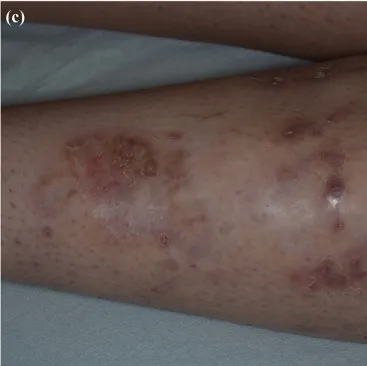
A detail of the others atrophic and hyperpigmented sequelae resulting from previous erosive lesions on the left leg of the patient.
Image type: medical_photograph (skin_photograph)